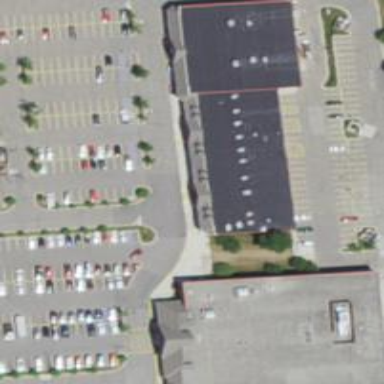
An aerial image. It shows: Post office.